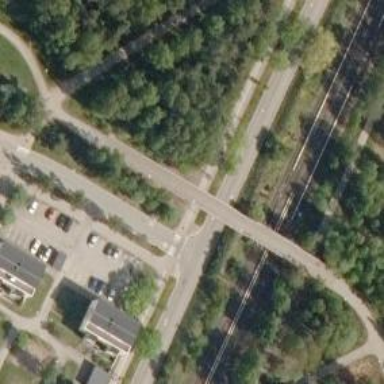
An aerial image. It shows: Road with "give way" sign.